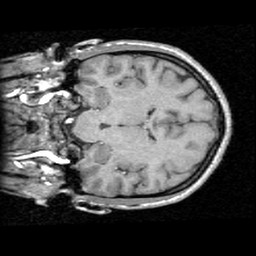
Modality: T1w
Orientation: coronal
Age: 29
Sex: female